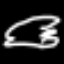
Label: frog